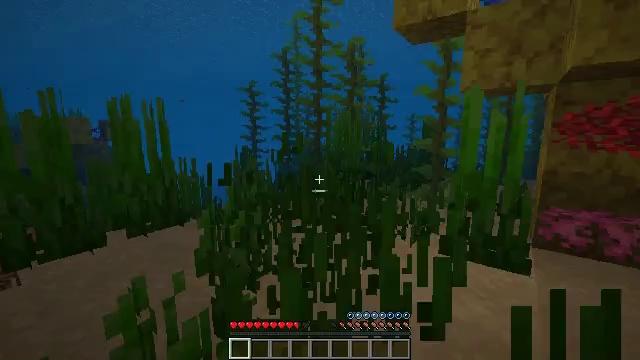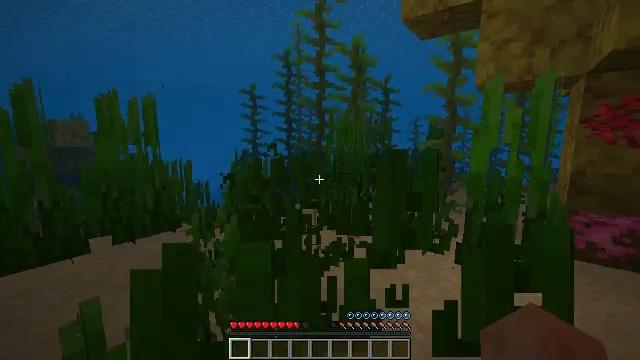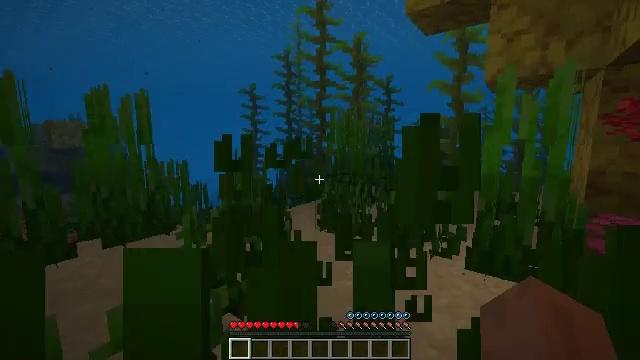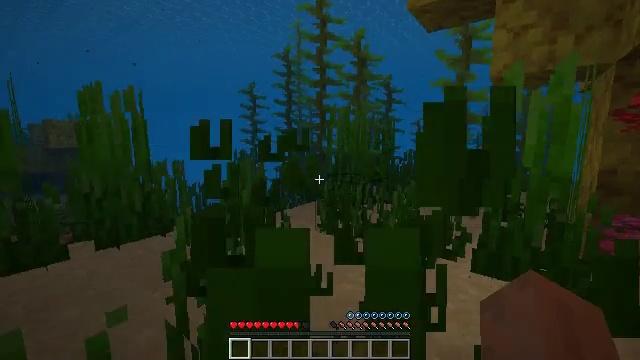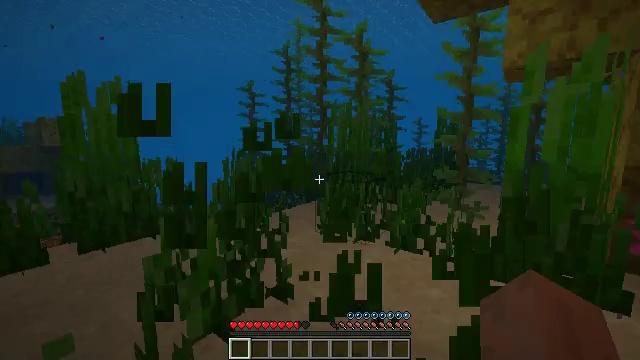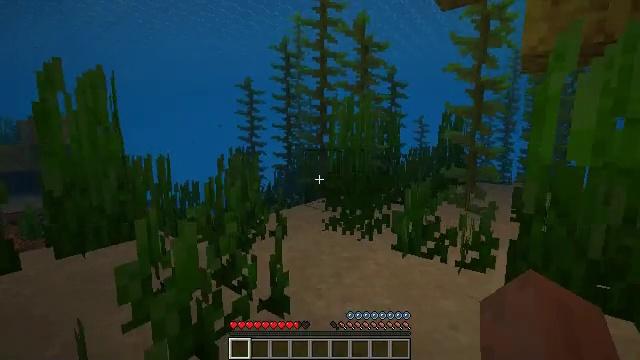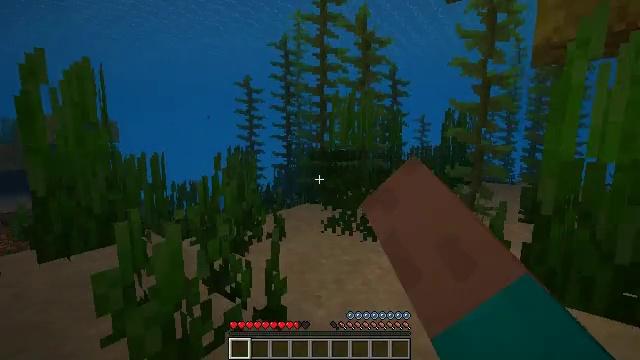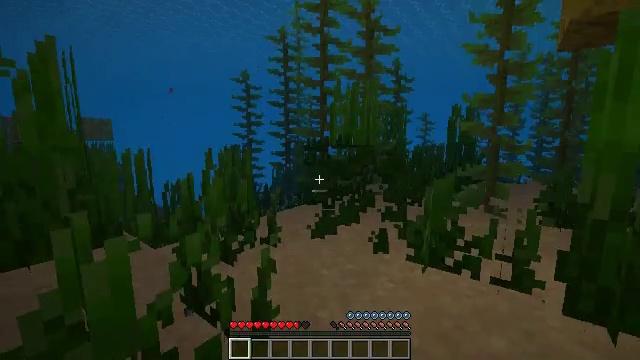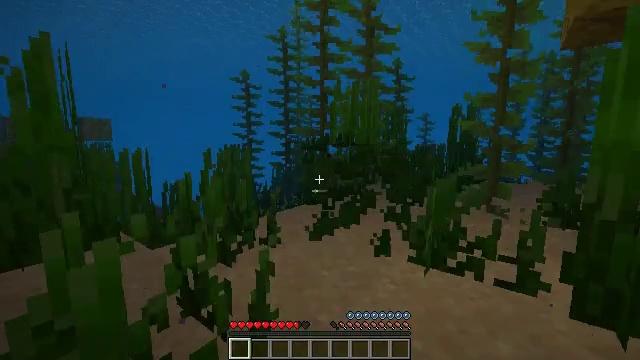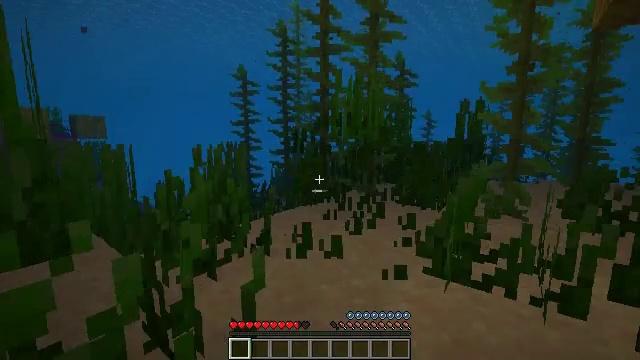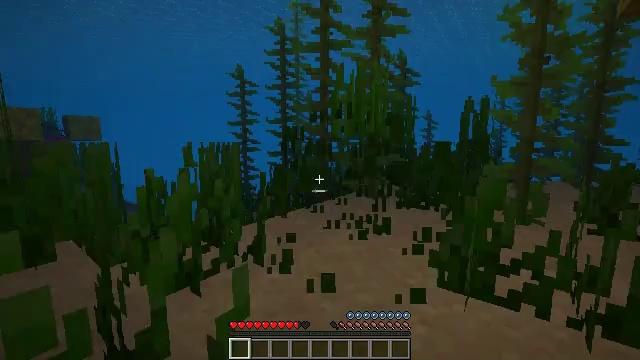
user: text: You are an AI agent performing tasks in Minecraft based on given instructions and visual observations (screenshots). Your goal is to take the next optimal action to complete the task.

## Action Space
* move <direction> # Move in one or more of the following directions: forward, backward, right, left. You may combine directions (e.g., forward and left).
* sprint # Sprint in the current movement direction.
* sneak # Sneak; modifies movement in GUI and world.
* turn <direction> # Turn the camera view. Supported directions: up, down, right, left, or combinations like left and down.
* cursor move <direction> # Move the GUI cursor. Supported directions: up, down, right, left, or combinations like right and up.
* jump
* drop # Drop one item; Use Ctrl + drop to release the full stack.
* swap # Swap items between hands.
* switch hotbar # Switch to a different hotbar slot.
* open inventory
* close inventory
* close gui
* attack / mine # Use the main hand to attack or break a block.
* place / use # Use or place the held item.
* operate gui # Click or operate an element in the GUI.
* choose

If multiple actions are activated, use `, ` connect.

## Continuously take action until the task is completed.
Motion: motion action
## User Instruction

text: Break the tall seagrass.
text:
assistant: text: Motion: move forward, sprint, turn up
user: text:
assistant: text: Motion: move forward, sprint
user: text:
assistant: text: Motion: move forward, sprint
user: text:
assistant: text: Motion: move forward, sprint
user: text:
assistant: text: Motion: move forward, sprint, attack / mine
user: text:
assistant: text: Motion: move forward, sprint, attack / mine
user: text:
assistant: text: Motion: move forward, sprint, attack / mine
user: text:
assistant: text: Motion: move forward, sprint, attack / mine
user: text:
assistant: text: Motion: move forward, sprint, attack / mine
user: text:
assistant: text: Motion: move forward, sprint, attack / mine
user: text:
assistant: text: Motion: attack / mine